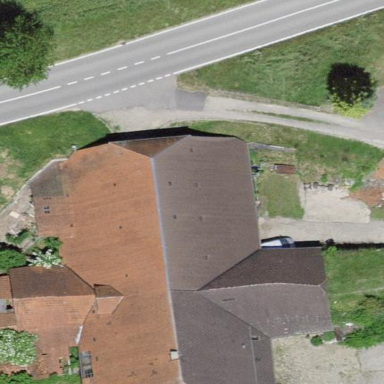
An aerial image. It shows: Farm building.